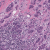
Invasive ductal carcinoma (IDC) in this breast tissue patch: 0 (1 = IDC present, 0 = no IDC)